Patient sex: M
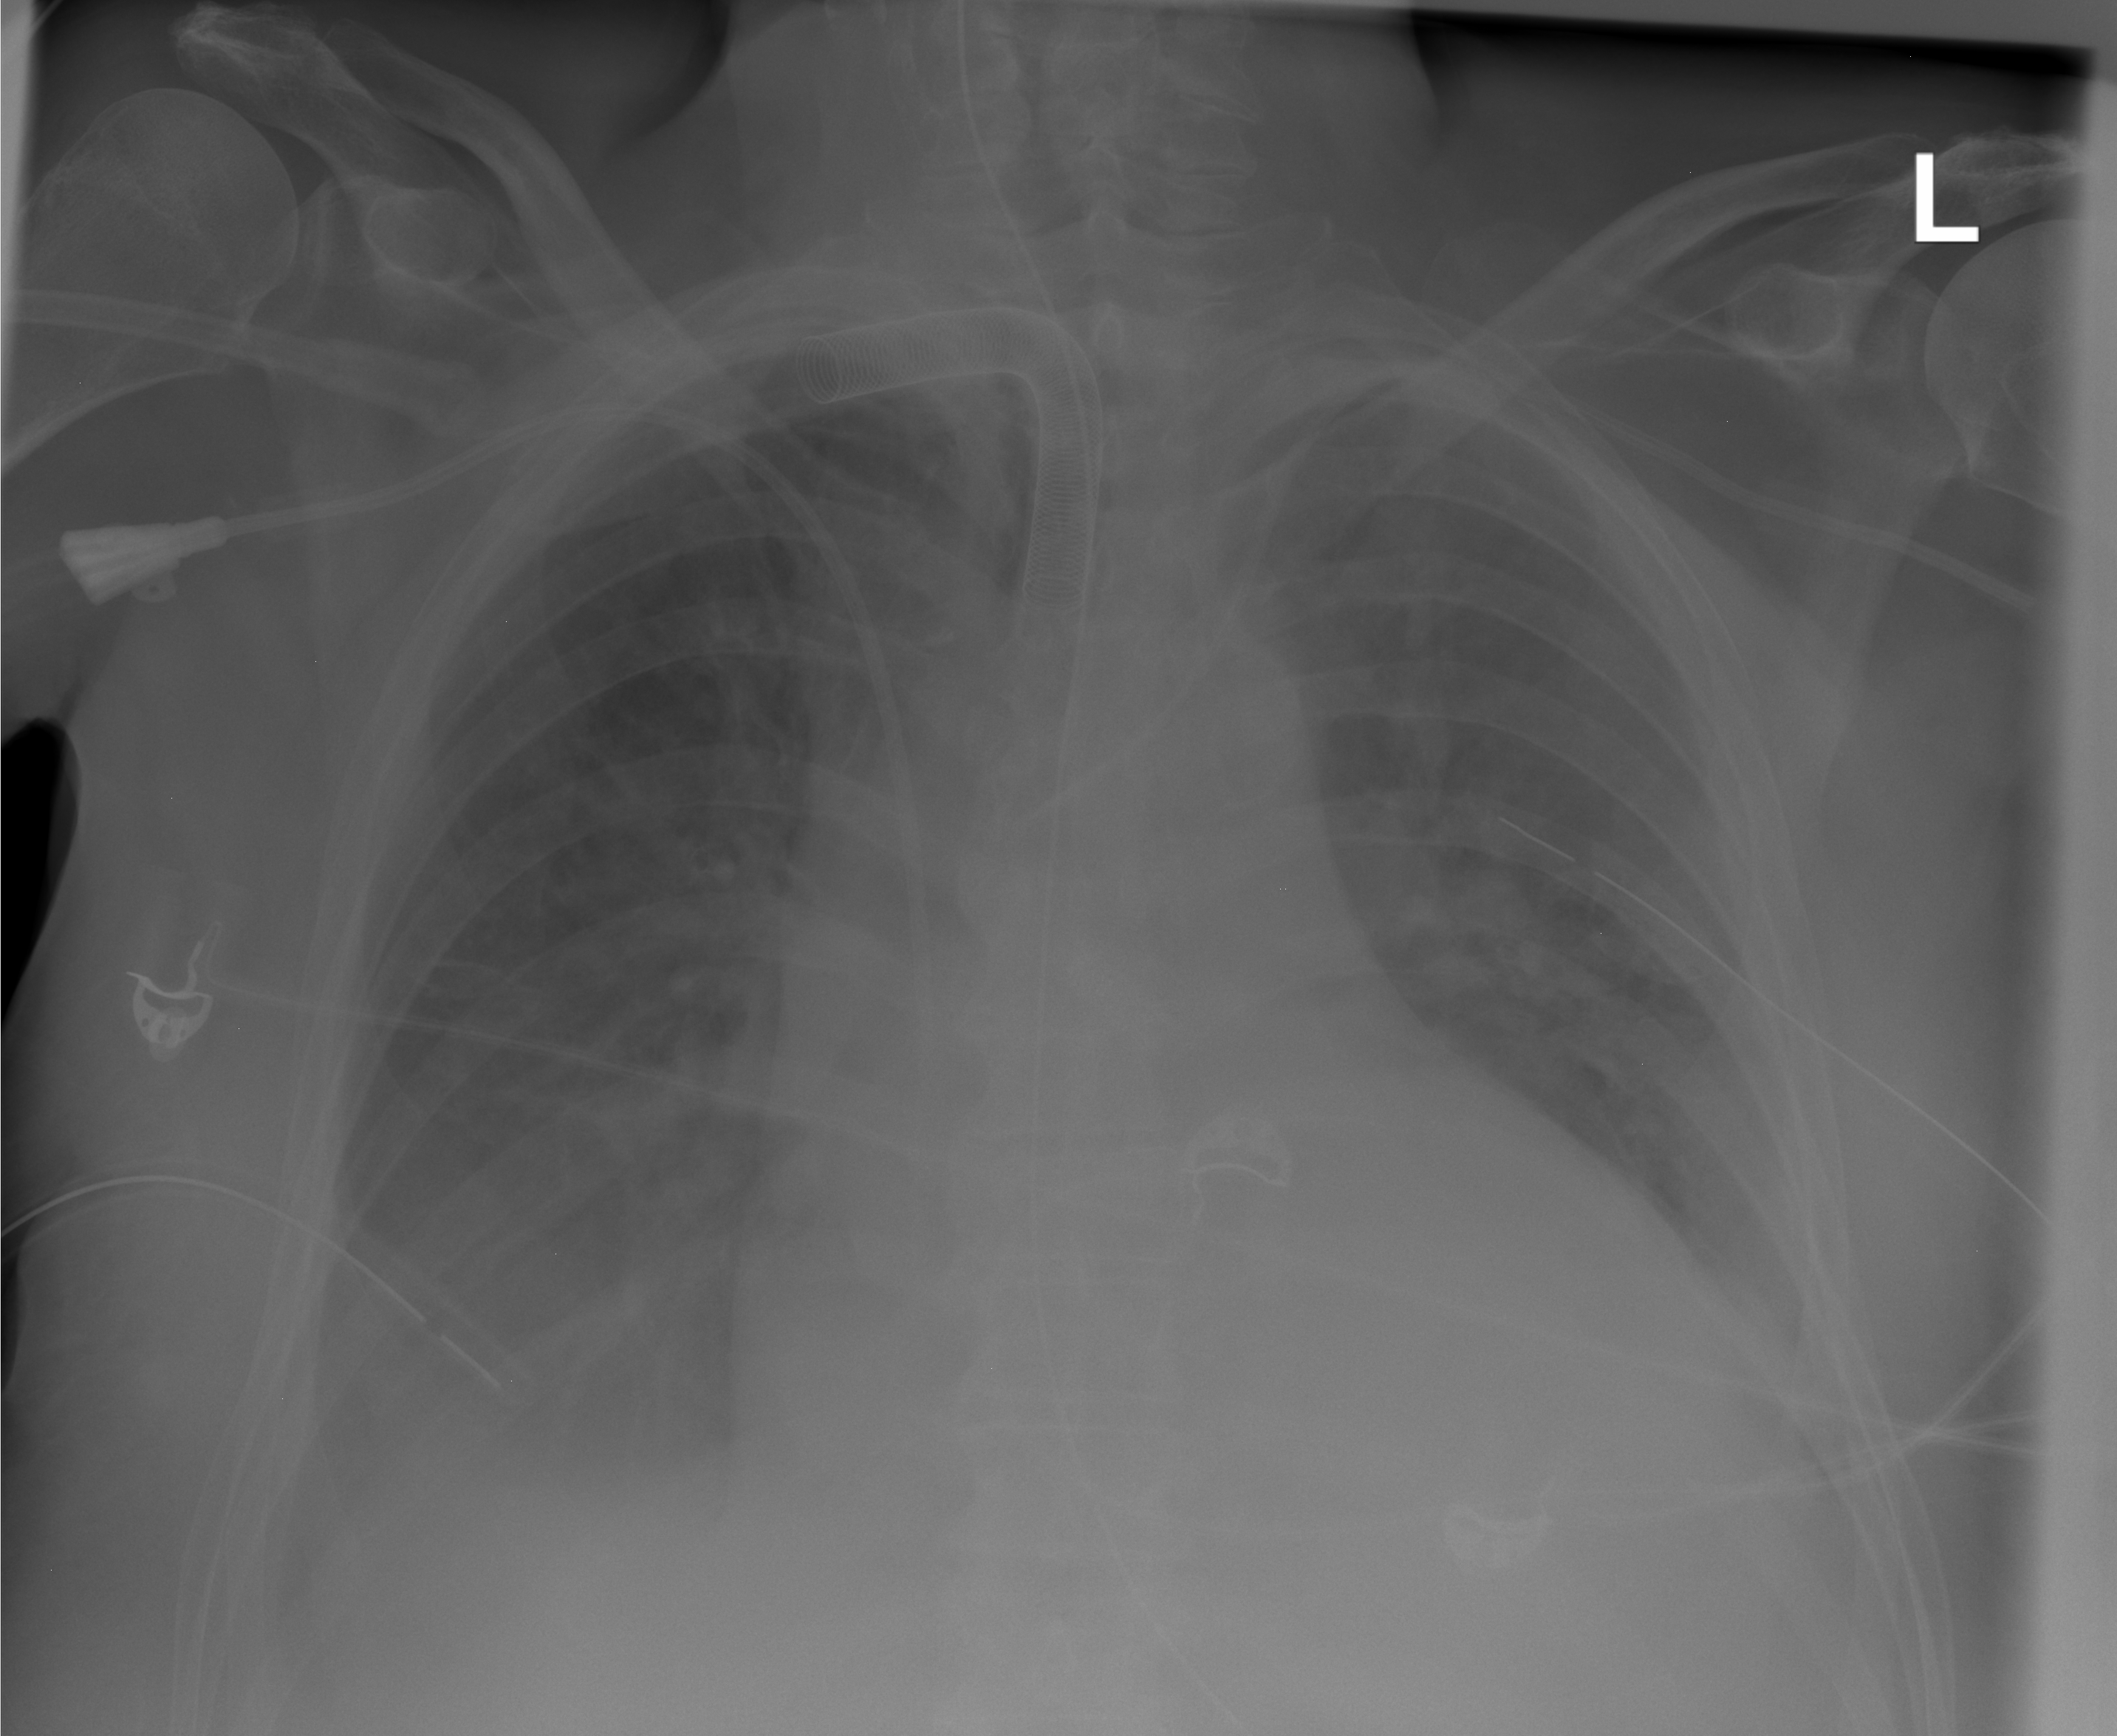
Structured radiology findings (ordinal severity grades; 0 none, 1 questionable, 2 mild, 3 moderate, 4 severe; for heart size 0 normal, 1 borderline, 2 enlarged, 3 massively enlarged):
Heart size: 2
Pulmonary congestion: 2
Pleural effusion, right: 3
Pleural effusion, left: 2
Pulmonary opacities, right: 0
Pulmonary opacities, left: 0
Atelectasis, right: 3
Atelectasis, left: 0